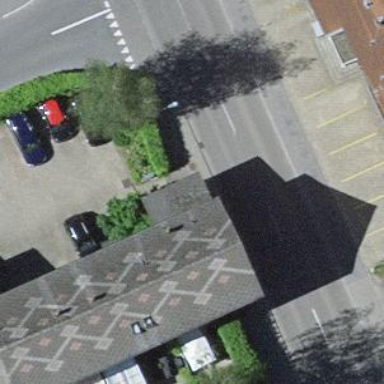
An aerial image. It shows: Historic building.